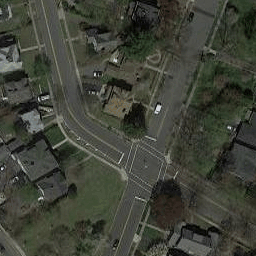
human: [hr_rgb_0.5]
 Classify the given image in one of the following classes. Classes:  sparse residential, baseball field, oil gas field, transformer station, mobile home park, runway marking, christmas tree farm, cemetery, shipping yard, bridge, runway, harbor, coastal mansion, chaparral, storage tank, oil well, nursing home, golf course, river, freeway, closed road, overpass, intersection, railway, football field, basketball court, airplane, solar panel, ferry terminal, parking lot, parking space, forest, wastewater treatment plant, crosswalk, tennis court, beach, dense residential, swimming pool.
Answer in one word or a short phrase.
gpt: intersection